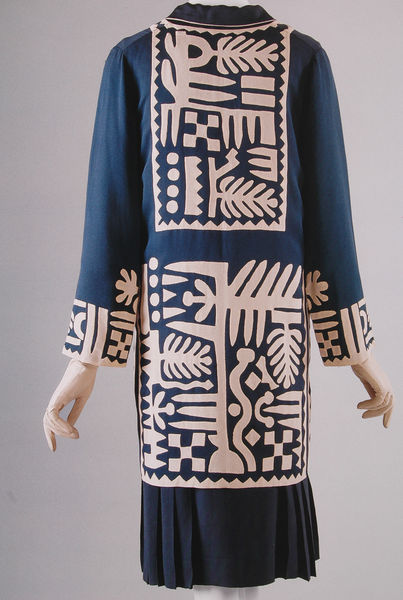
Titel: Tagesgewand
Künstler: Mariska Karasz
Institution: unbekannt
Schlagwörter: blau, blätter, finger, frau, kleid, weiss, zeichen, beige, mode, muster, ornament, rock, falten, kleidung, ärmel, japan, modell, foto, fotografie, puppe, kimono, bündchen